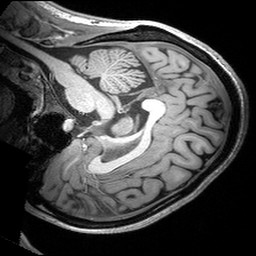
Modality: T1w
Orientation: sagittal
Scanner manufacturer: siemens
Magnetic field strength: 3 T
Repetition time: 2.53 s
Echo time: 0.00299 s